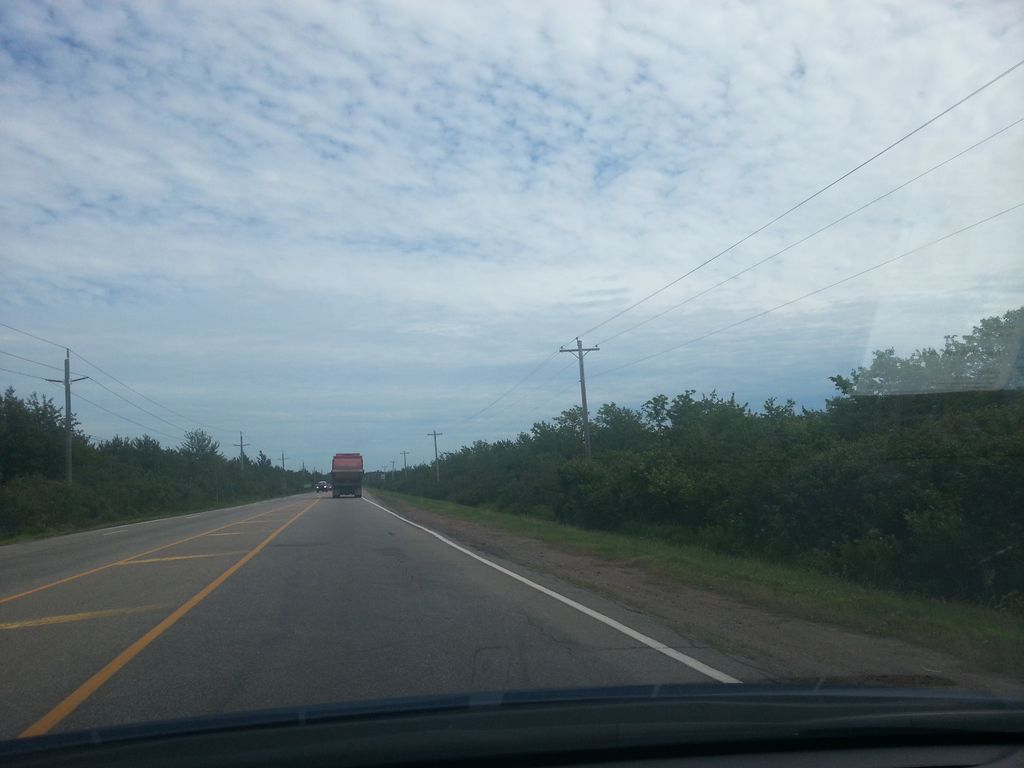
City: charlottetown